Interaction volume radius: 5 \u00c5
Interaction volume height: 20 \u00c5
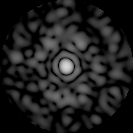
Disorder parameter: 0.747